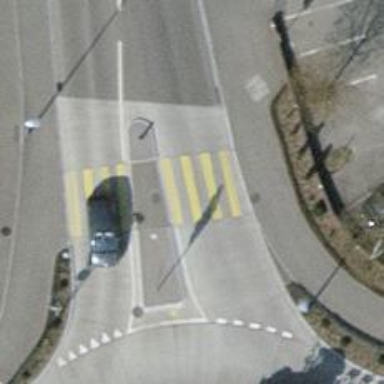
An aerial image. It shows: Secondary road with asphalt surface and dedicated cycle lane.